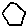
Label: hexagon